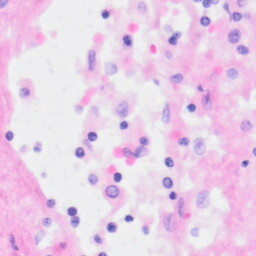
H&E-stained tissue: Kidney